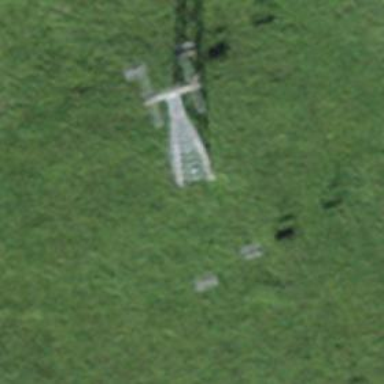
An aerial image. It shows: Pylon used for aerialway.